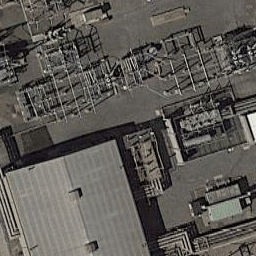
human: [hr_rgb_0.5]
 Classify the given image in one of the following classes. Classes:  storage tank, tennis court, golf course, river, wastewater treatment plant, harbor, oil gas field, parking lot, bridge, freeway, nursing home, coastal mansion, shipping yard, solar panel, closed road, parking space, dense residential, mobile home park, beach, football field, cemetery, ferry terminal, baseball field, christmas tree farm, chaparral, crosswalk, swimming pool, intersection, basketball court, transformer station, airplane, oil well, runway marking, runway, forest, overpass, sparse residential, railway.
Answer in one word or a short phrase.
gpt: transformer station